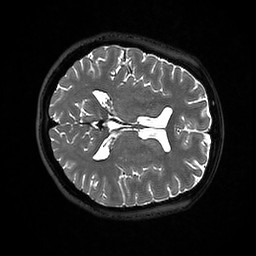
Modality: T2w
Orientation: axial
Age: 36
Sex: female
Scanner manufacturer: ge
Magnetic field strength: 3 T
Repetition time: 3.202 s
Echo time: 0.06568 s